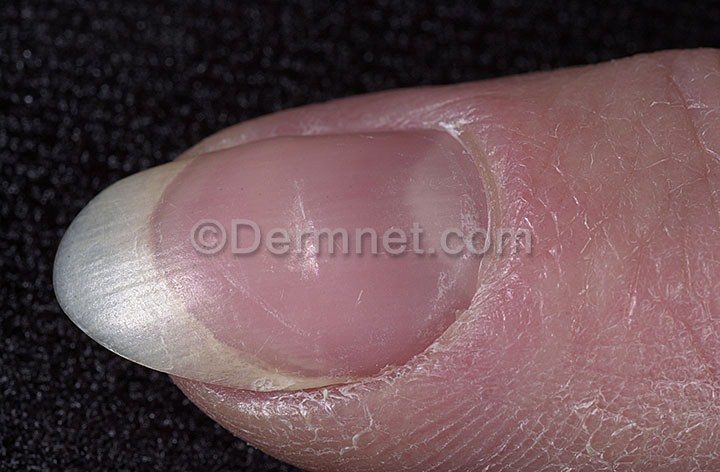
Disease: Nail Fungus and other Nail Disease